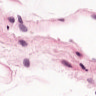
Metastatic tissue present: no